Question: I want to add a red border 50px height at image's bottom.
For ex:

'''
<ImageView android:id="@+id/meme_generated_image"
android:layout_width="wrap_content"
android:layout_height="wrap_content"
android:layout_gravity="center_horizontal"
android:layout_margin="5dp"
android:scaleType="fitCenter" />
<LinearLayout android:layout_width="match_parent" android:layout_height="wrap_content">
<EditText android:id="@+id/edt_meme_bottom_txt1" android:layout_width="match_parent"
android:layout_height="wrap_content" android:layout_margin="5dp"
android:background="@drawable/edt_text_bg" android:ems="10"
android:hint="Write Text" android:padding="10dp" android:singleLine="true" />
</LinearLayout>
'''
my image loading from java file. can you please help me.
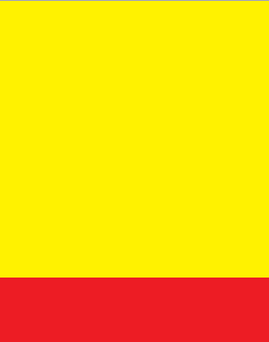
Answer: use the below code and add it below image
'''
<View android:id="@+id/view"
android:layout_width="match_parent"
android:layout_height="20dp(as per your requirment)"
android:background="your background color or boarder" />
'''
Replace your xml by below ml as you posted the code.
'''
<LinearLayout
android:layout_width="match_parent"
android:layout_height="wrap_content"
android:orientation = "vertical">
<ImageView android:id="@+id/meme_generated_image"
android:layout_width="wrap_content"
android:layout_height="wrap_content"
android:layout_gravity="center_horizontal"
android:layout_margin="5dp"
android:scaleType="fitCenter" />
<View android:id="@+id/view"
android:layout_width="match_parent"
android:layout_height="20dp(as per your requirment)"
android:background="your background color or boarder" />
</LinearLayout>
<LinearLayout android:layout_width="match_parent" android:layout_height="wrap_content">
<EditText android:id="@+id/edt_meme_bottom_txt1" android:layout_width="match_parent"
android:layout_height="wrap_content" android:layout_margin="5dp"
android:background="@drawable/edt_text_bg" android:ems="10"
android:hint="Write Text" android:padding="10dp" android:singleLine="true" />
</LinearLayout>
'''
If you want to show the boader below image after loading the image then make the view visibility gone firstly and after image load done in image view then make the view visible through java code.
Hope it would help you.